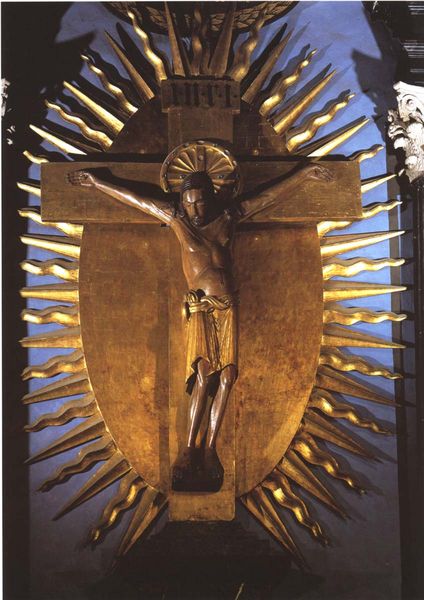
Titel: Gerokreuz
Standort: Köln, Dom (EU - D - NRW)
Schlagwörter: blau, fuß, gott, hand, kopf, körper, holz, säule, tuch, sonne, gold, drei, deutschland, hellblau, datum, plastik, nagel, name, glaube, kreuz, strahlen, altar, karfreitag, heiligenschein, christus, jesus, kreuzigung, ostern, christlich, heilig, korinthisch, christentum, römisch, kriche, köln, gekreuzigter, katholisch, heiliger geist, kreutz, inri, bronce, orthodox, reliogion, gero